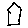
Label: house